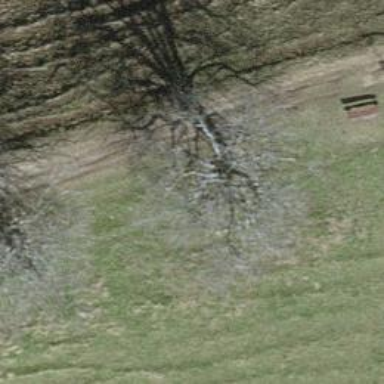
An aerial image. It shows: Single tag "natural: tree."